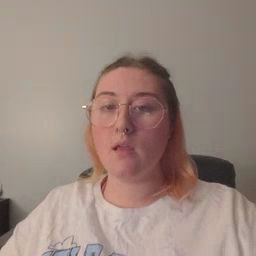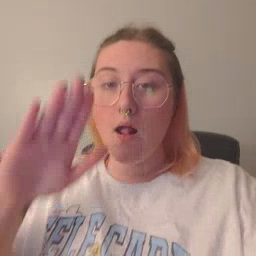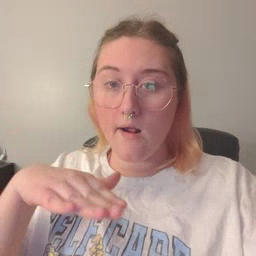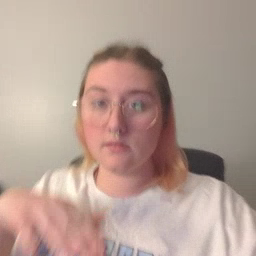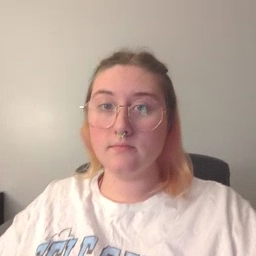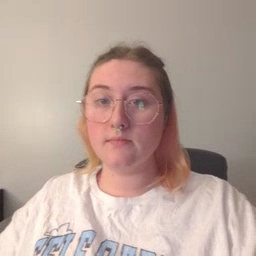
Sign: on